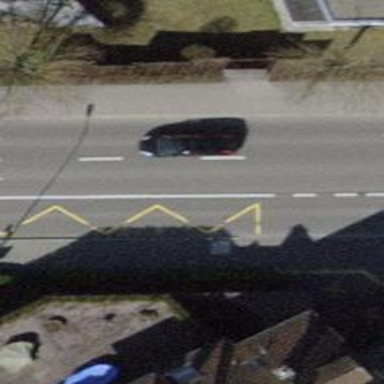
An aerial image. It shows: Tertiary road with asphalt surface including cycle lane.